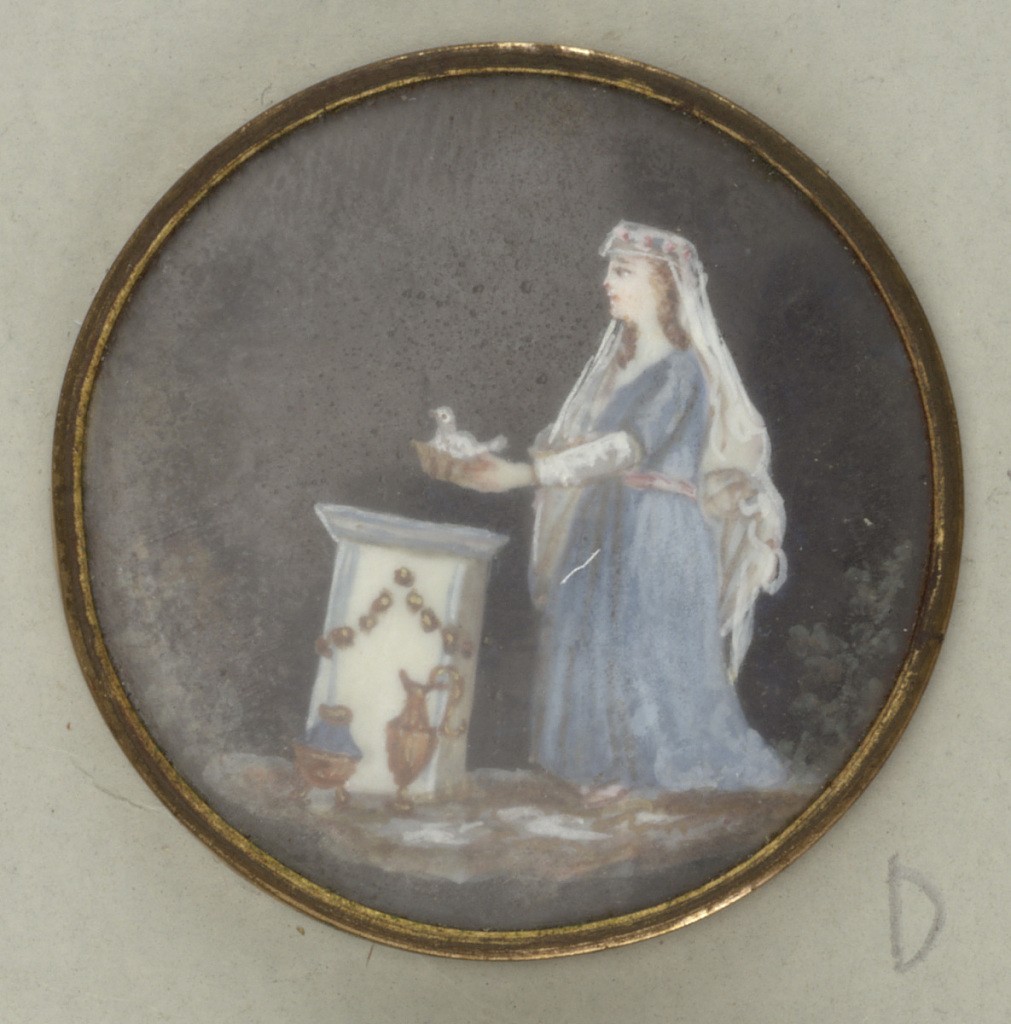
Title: Button with Painted Lady Holding a Dove
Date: late 18th century
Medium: porcelain, copper, glass, tin
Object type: button
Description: Button showing a female figure in costume of late 18th century; covered with glass; mounted in copper rim; back with tin.

On card 69